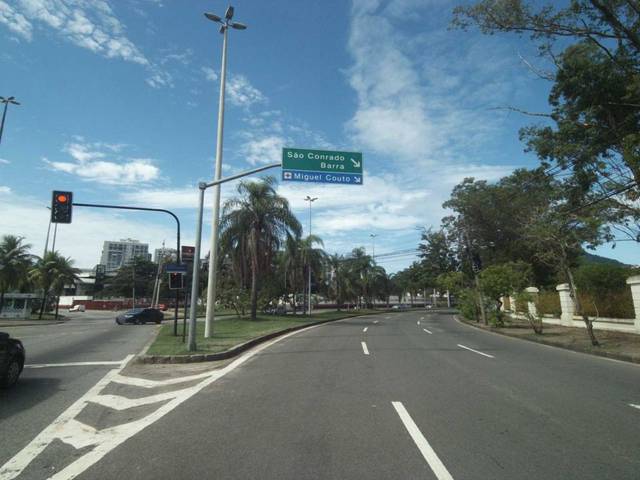
Region: Brazil
Coordinates: -22.976, -43.219